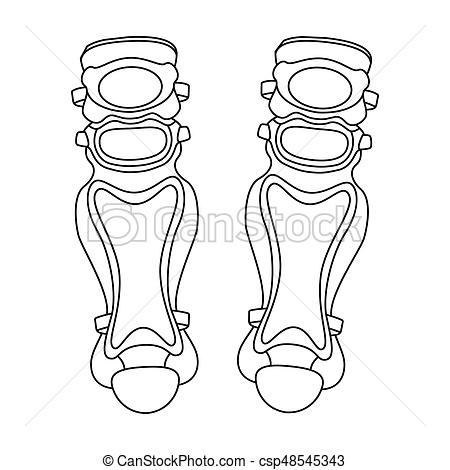
Label: knee pad